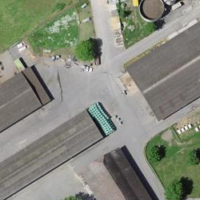
EUNIS habitat code: 54
Species observed at this site:
Coracias garrulus